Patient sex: M
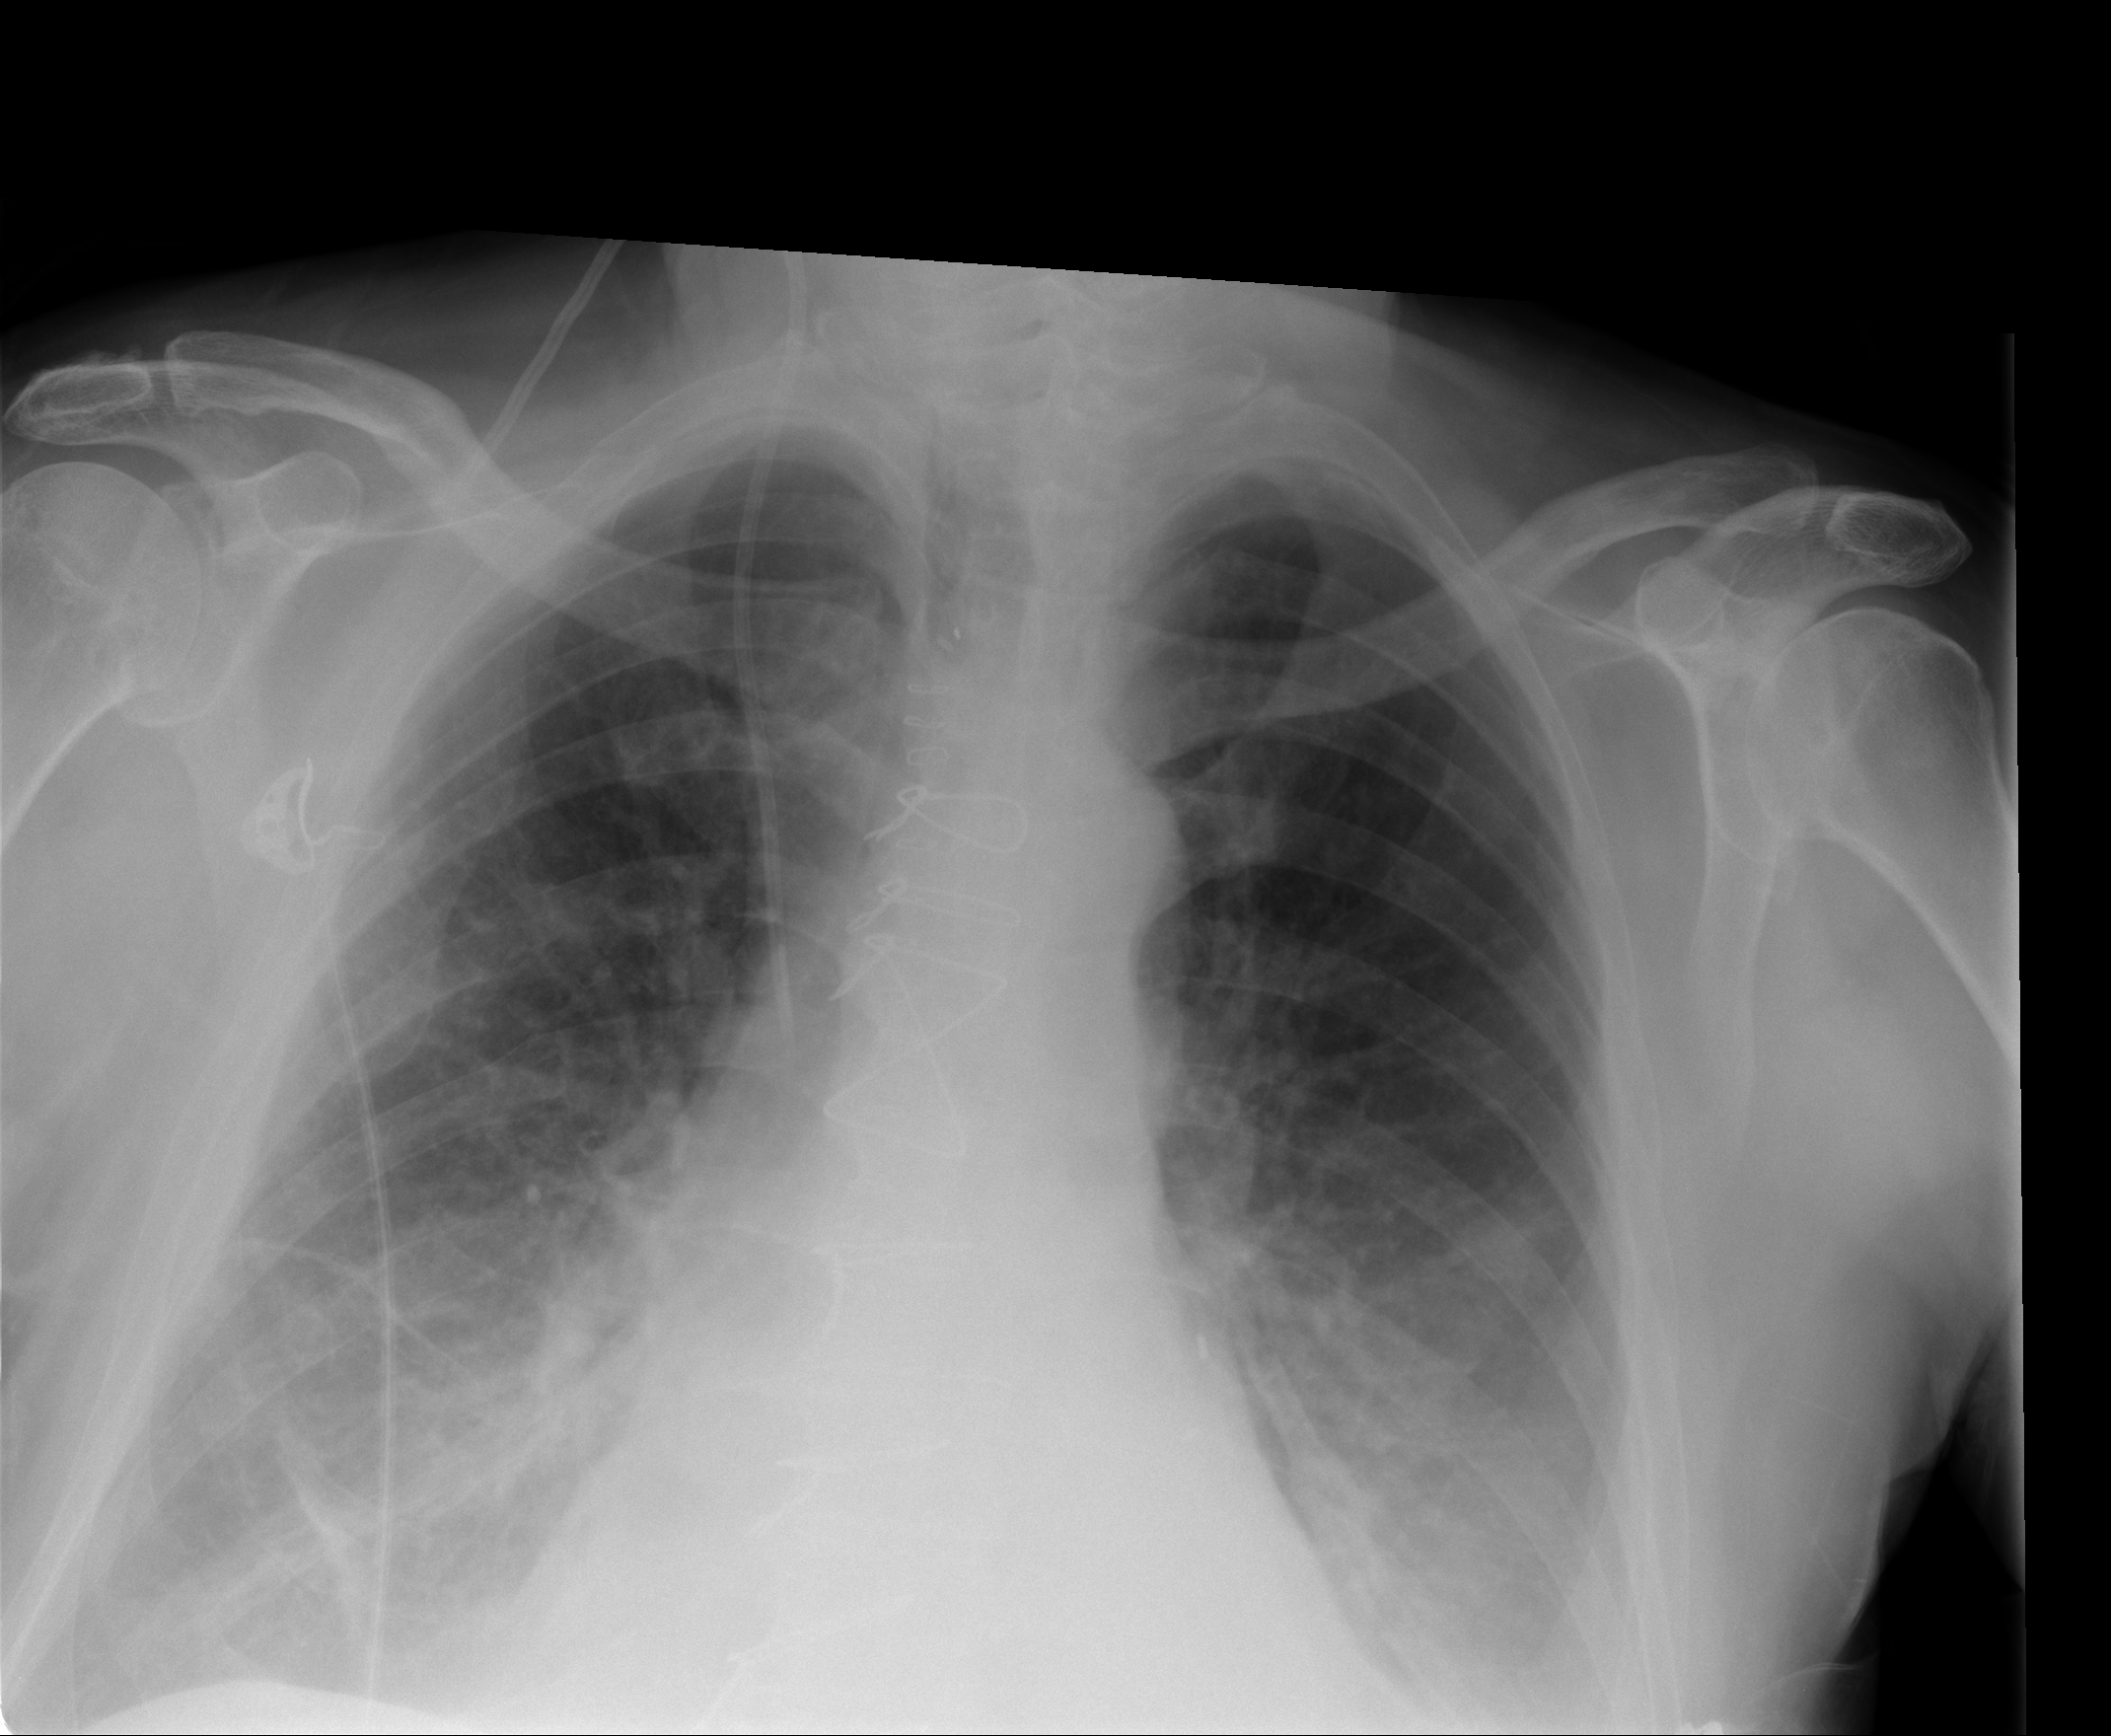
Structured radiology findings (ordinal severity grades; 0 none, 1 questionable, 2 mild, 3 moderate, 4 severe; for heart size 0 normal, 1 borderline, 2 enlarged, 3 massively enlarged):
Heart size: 2
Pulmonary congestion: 2
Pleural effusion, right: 1
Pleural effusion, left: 2
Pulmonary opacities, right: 1
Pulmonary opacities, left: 0
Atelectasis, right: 2
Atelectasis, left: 2